RGB frame:
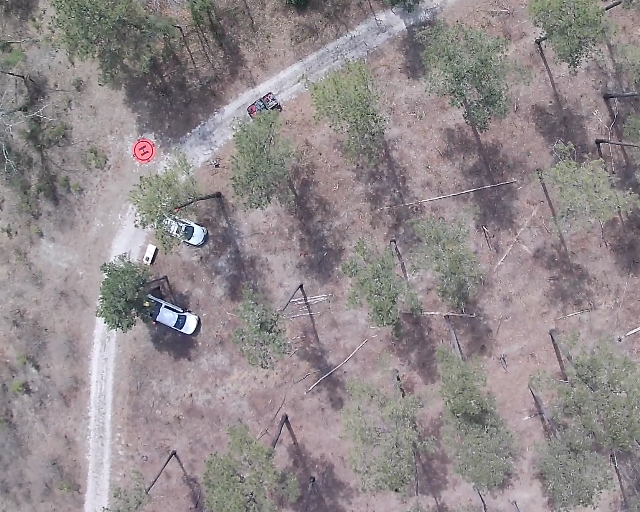
Thermal frame:
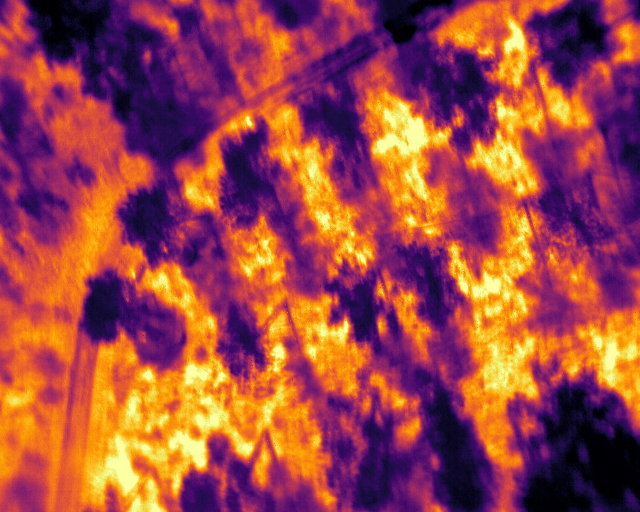
Captured: 2026-02-26 02:27:28
Pixels at or above 80 °C: 0 (fraction of frame: 0)